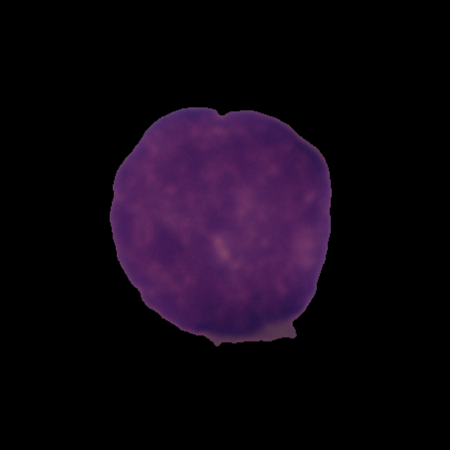
Label: cancer